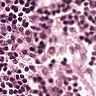
Metastatic tissue present: no